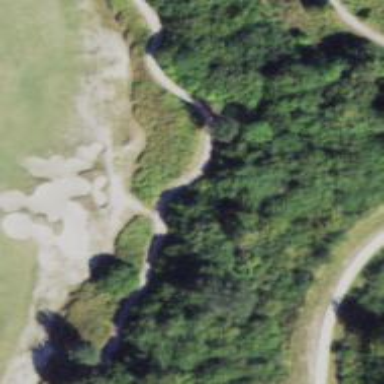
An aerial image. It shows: Footway that serves as golf path.